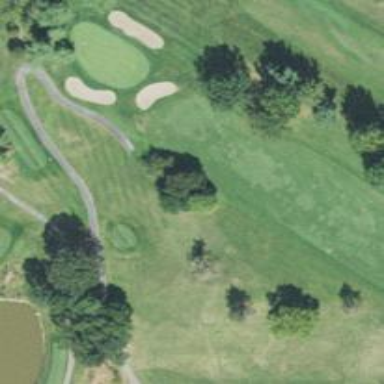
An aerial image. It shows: View of golf hole.